Aerial crown-view tile of a tropical tree (Barro Colorado Island, Panama), acquired 20240611:
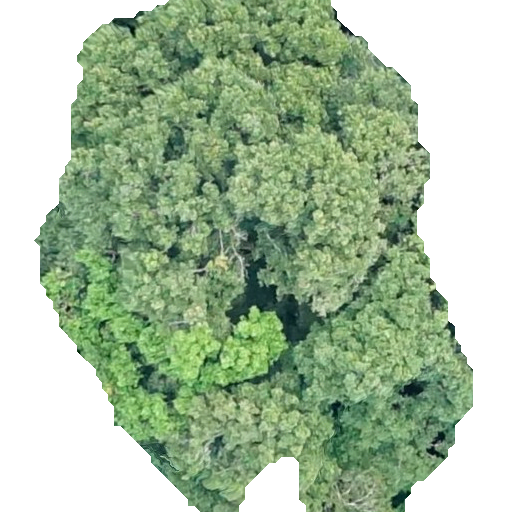
Species: Prioria copaifera
GBIF accepted scientific name: Prioria copaifera
Crown area: 268.715 m²